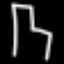
Label: chair